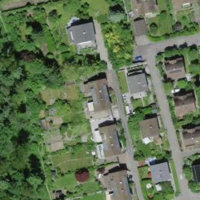
EUNIS habitat code: 55
Species observed at this site:
Pilosella officinarum